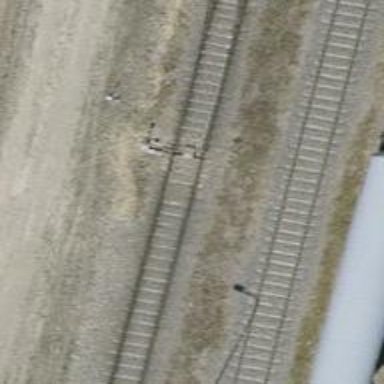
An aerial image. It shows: Railway switch.